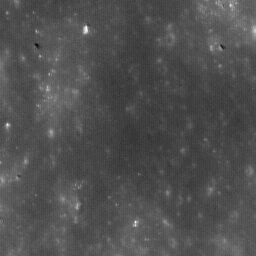
Host type: background_regolith
Lunar coordinates: latitude nan, longitude nan